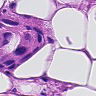
Metastatic tissue present: yes